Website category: restaurant
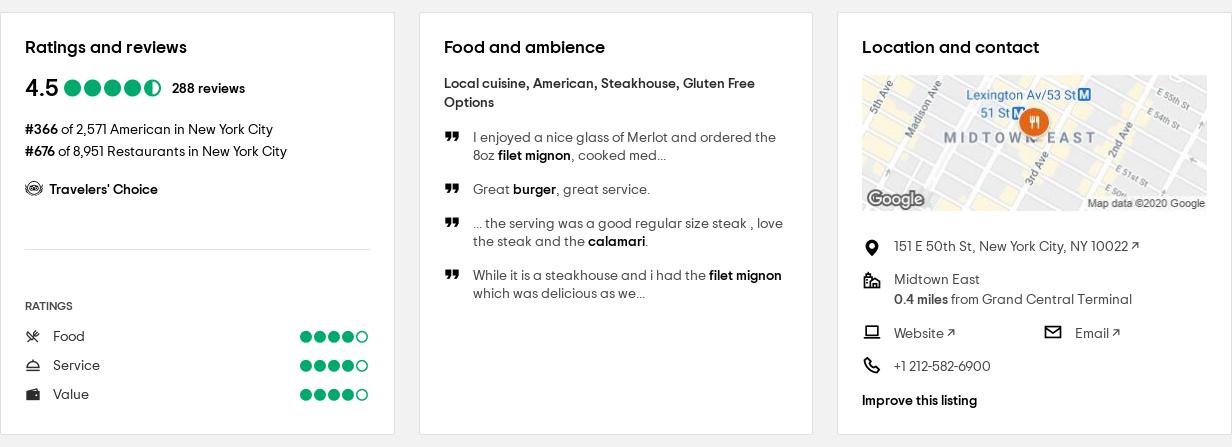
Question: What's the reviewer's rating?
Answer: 4.5

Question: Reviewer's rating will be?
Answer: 4.5

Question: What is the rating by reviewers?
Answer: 4.5

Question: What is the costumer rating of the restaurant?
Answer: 4.5

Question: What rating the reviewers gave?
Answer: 4.5

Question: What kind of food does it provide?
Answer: Local cuisine, American, Steakhouse, Gluten Free Options

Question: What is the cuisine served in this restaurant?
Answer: Local cuisine, American, Steakhouse, Gluten Free Options

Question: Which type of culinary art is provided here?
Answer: Local cuisine, American, Steakhouse, Gluten Free Options

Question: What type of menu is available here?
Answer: Local cuisine, American, Steakhouse, Gluten Free Options

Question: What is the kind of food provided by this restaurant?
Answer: Local cuisine, American, Steakhouse, Gluten Free Options

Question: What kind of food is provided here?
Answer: Local cuisine, American, Steakhouse, Gluten Free Options

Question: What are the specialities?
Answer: Local cuisine, American, Steakhouse, Gluten Free Options

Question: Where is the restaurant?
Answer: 151 E 50th St, New York City, NY 10022

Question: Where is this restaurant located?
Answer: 151 E 50th St, New York City, NY 10022

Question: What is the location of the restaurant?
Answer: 151 E 50th St, New York City, NY 10022

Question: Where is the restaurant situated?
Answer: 151 E 50th St, New York City, NY 10022

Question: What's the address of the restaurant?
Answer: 151 E 50th St, New York City, NY 10022

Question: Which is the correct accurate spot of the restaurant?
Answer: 151 E 50th St, New York City, NY 10022

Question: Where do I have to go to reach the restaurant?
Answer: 151 E 50th St, New York City, NY 10022

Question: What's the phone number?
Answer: +1 212-582-6900

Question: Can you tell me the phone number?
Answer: +1 212-582-6900

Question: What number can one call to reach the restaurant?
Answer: +1 212-582-6900

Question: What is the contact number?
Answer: +1 212-582-6900

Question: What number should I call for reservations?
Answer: +1 212-582-6900

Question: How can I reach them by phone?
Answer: +1 212-582-6900